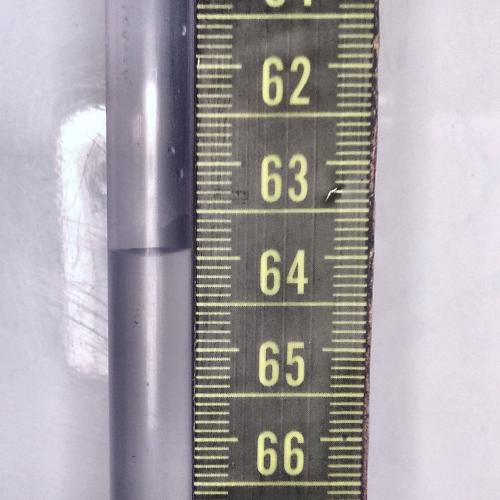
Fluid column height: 63.9 cm